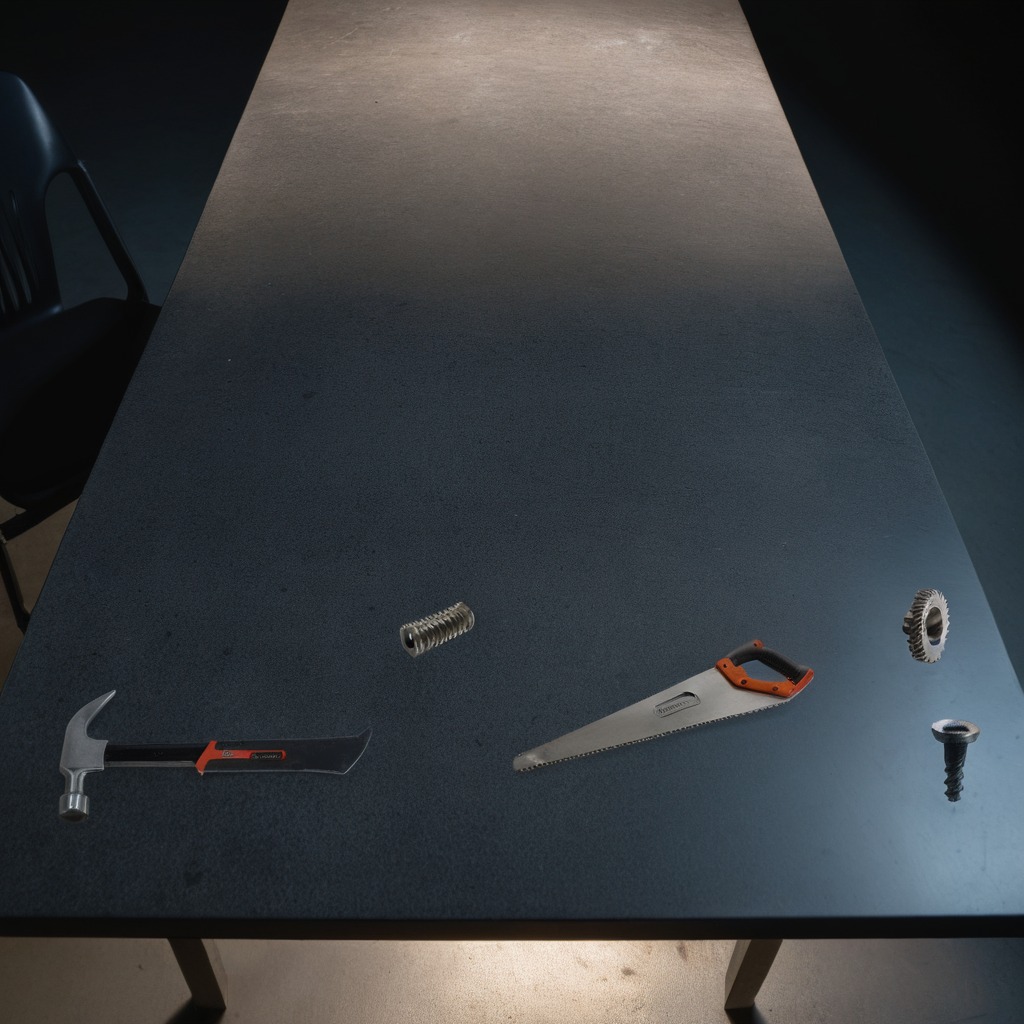
A steel gear with teeth, a hammer, a metal machine screw, a coiled metal spring, and a handheld metal saw are lying on a clean granite table inside a workshop at night dim ambient light soft shadows worn but